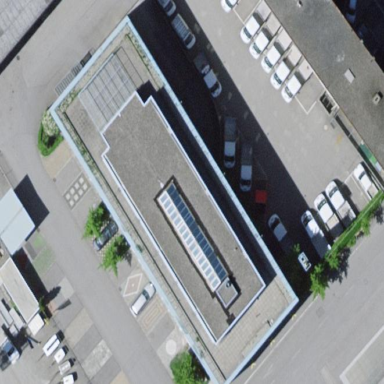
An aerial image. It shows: Commercial building.